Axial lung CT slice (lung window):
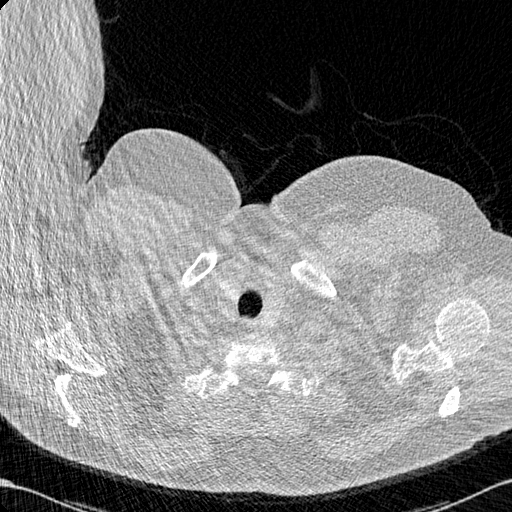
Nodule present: no